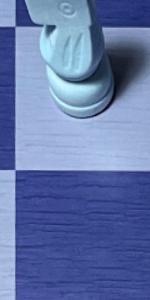
Label: Empty